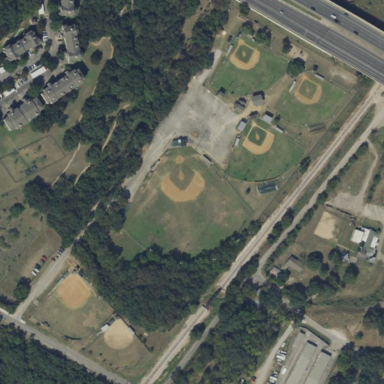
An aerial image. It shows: Sports center catering to baseball and softball enthusiasts.